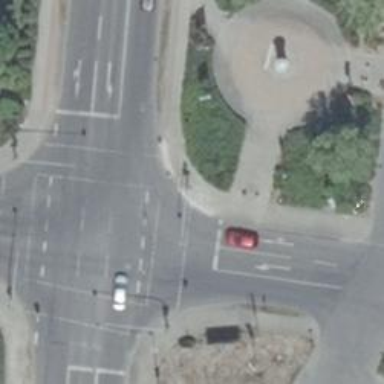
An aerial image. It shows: Traffic signal crossing.